Question: I am using a spring 3 book to learn Spring. But I am using the latest Eclipse for Spring or STS. The book tells
me to make a spring utility project (screenshot below) or SUP , but I don't see that anywhere in my list
of "items". I tried - projects pane > right click > new > other > wizard: search for utility.
Nothing shows up. So, what is the equivalent of SUP in today's STS eclipse ?

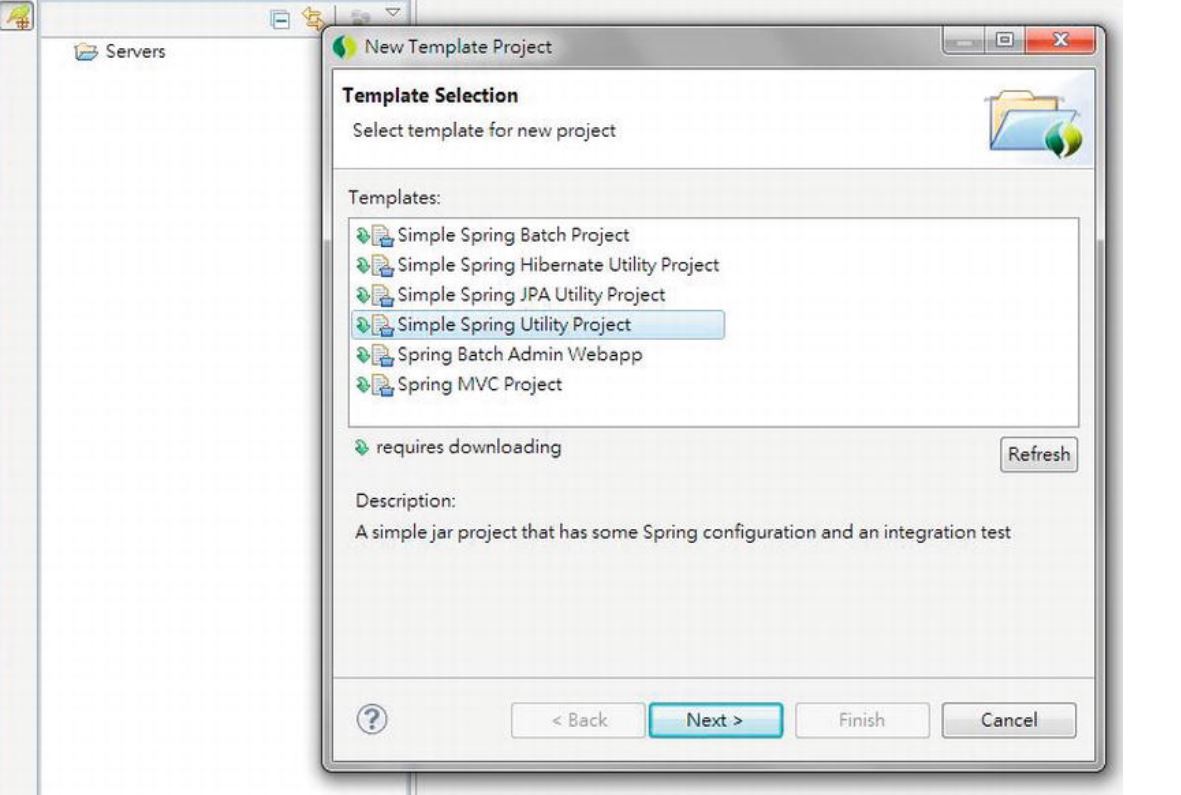
Answer: Click on
'''
File -> New -> Spring Project
'''
wait a bit for it to load completely ... down at the bottom you'll find 'Simple Spring Utility Project'